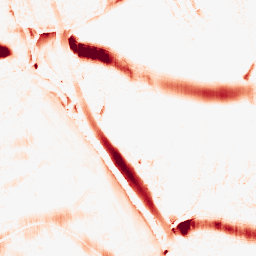
Category: morphological
Decomposition family: morphological_ellipse
Decomposition parameters: operation: opening
width: 30
height: 10
Upsampling method: bicubic
Upsampling parameters: scale: 2
Upsampling scale: 2